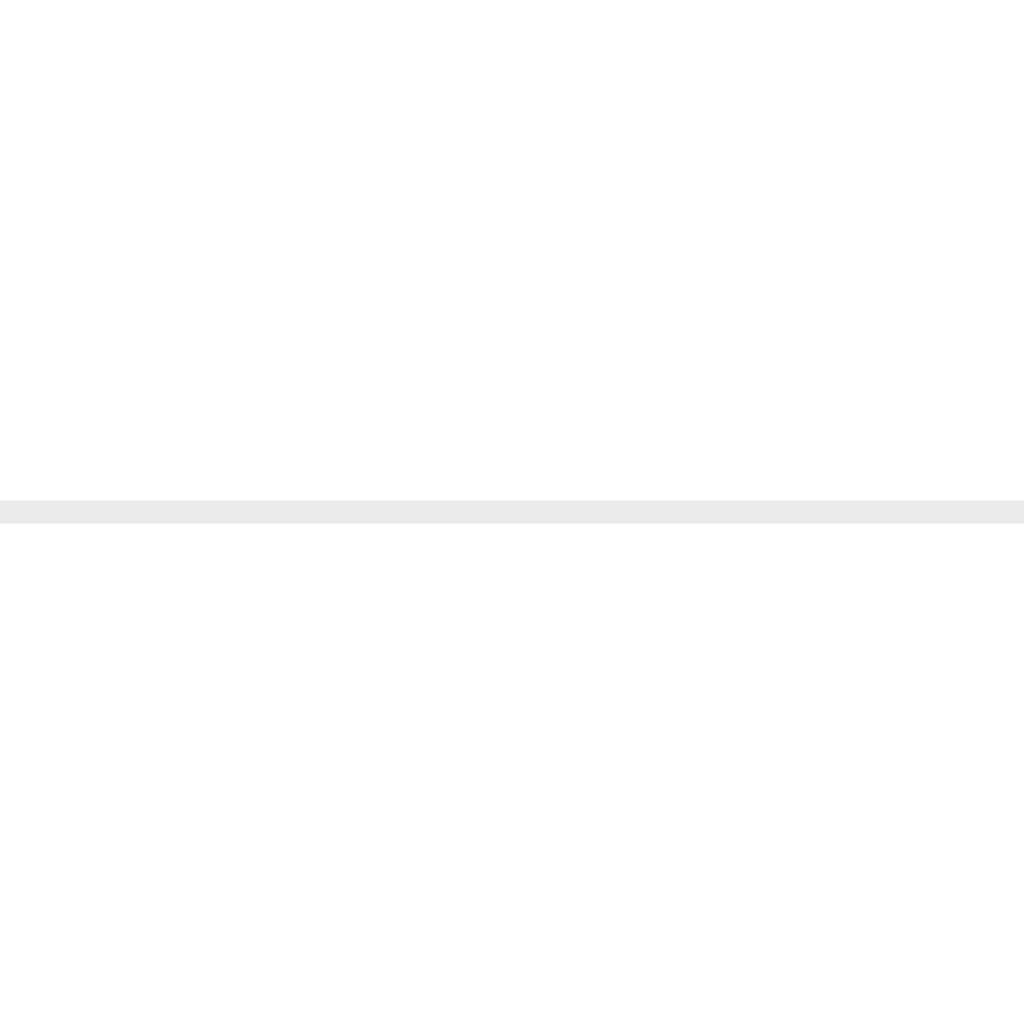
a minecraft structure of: nothing trash